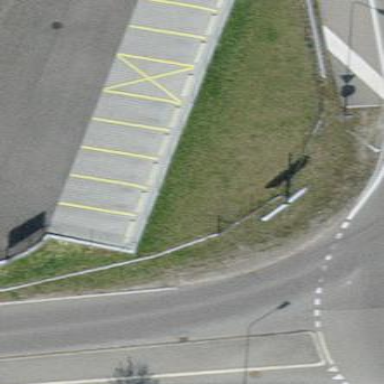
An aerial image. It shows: Parking area with asphalt surface.